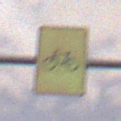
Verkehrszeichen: RadverkehrOhnePfeilsymbol
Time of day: Night
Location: Outdoor (Nature)
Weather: Overcast
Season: NotSpecified
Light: Artificial